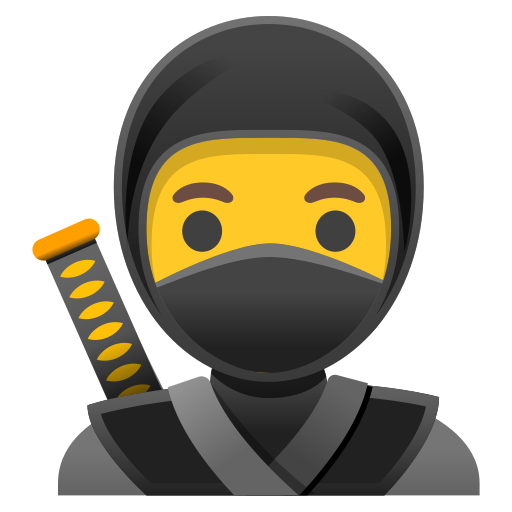
Emoji: 🥷